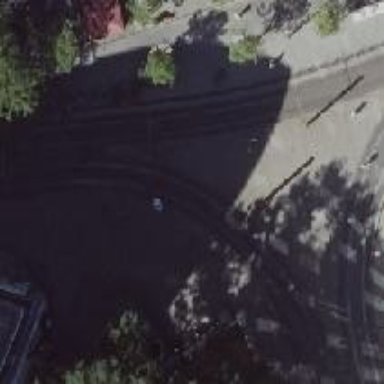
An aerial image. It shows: Tram railway with contact lines for electrification.